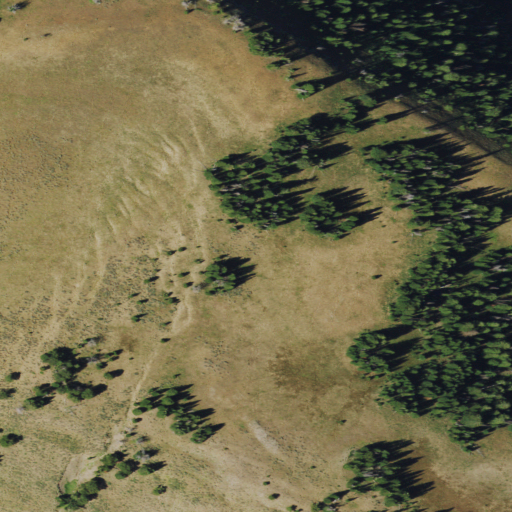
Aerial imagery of mountain in Wyoming named Rock Creek Buttes containing shrub, grassland, and evergreen forest